Aerial crown-view tile of a tropical tree (Barro Colorado Island, Panama), acquired 20240716:
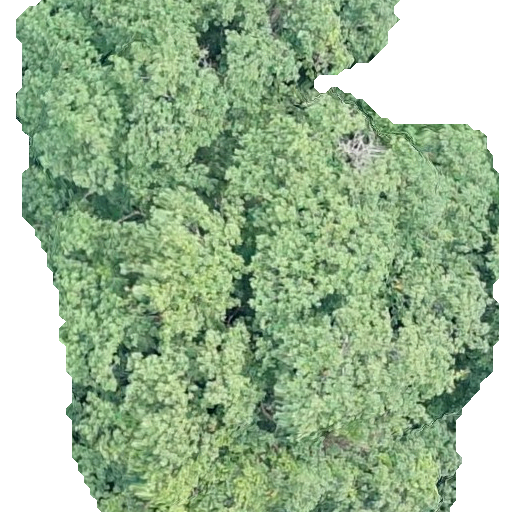
Species: Hieronyma alchorneoides
GBIF accepted scientific name: Hieronyma alchorneoides
Crown area: 373.293 m²